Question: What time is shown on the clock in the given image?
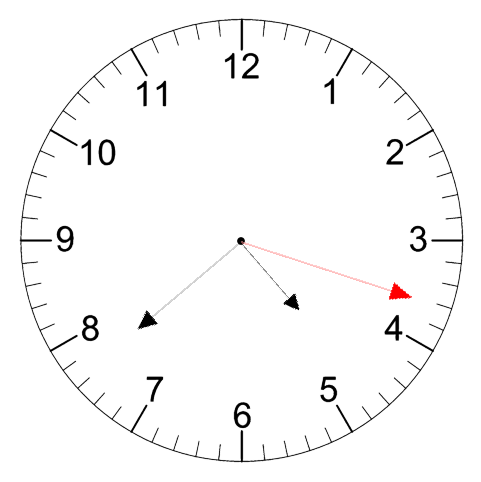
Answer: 04:38:18